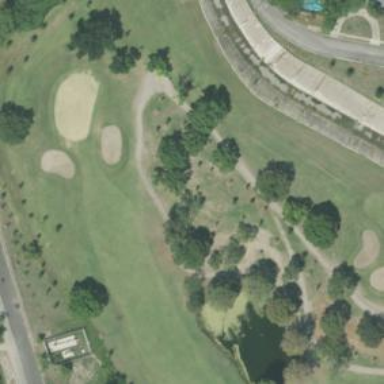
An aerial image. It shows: Golf fairway in the image.